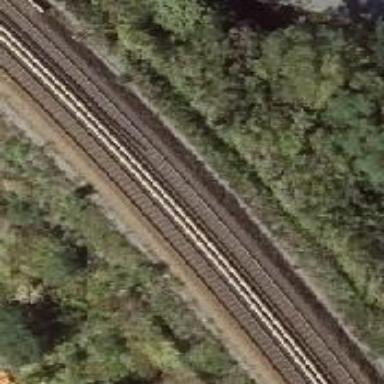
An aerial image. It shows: Light rail railway on embankment with electrified rails.